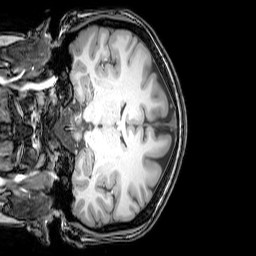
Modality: T1w
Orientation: coronal
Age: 23
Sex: female
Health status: healthy
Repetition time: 0.081 s
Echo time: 0.037 s